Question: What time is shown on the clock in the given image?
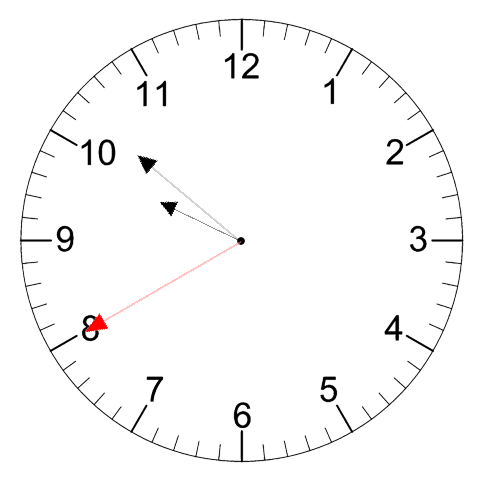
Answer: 09:51:40